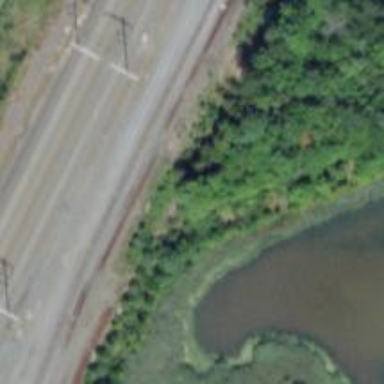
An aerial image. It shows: Abandoned railway.